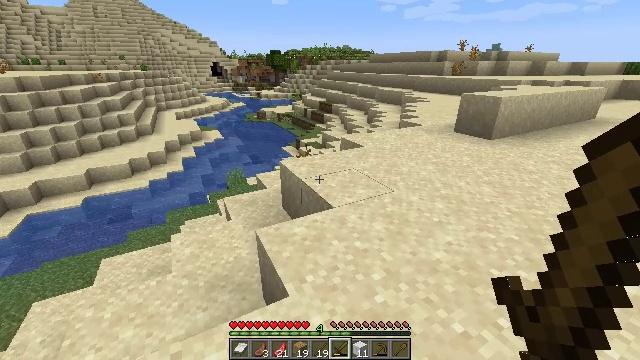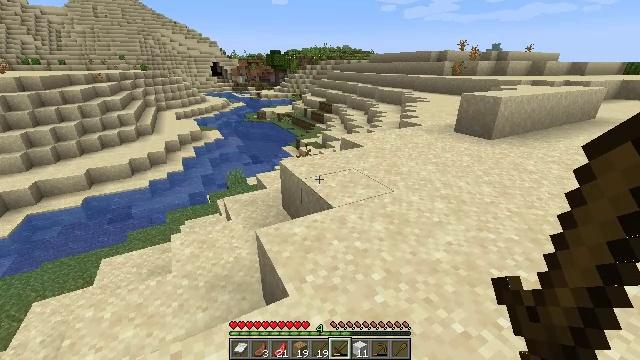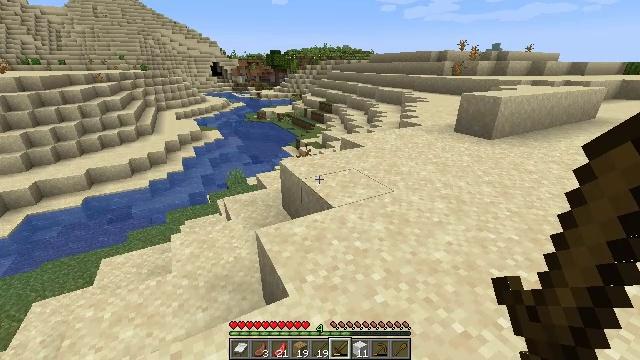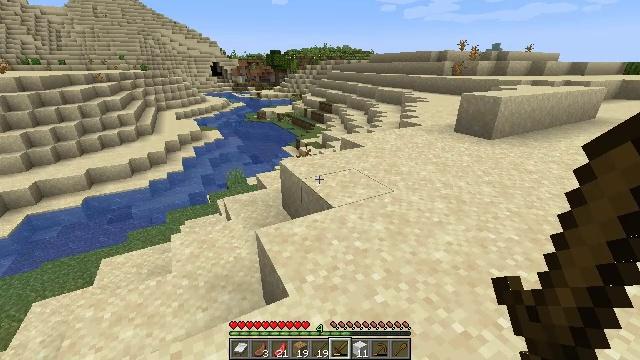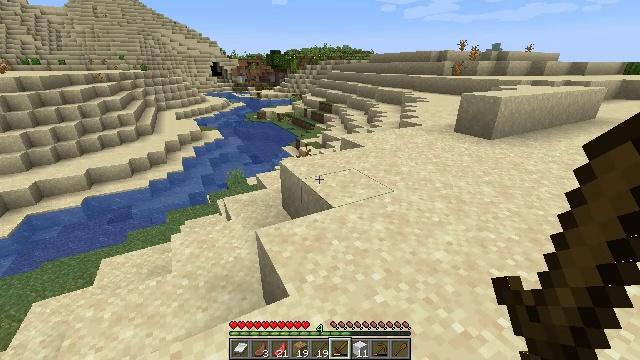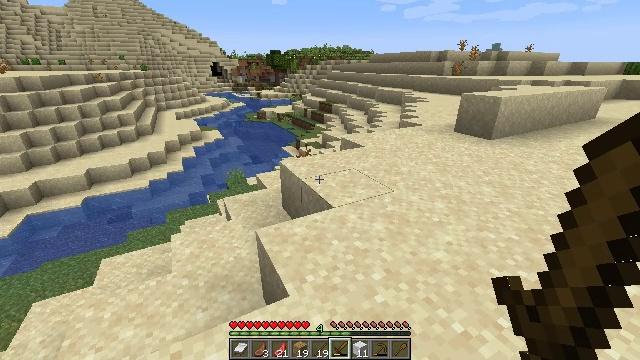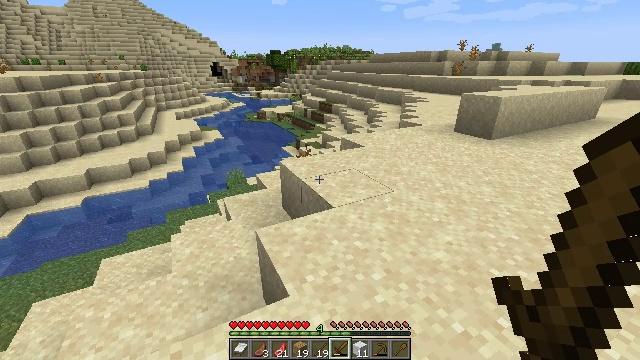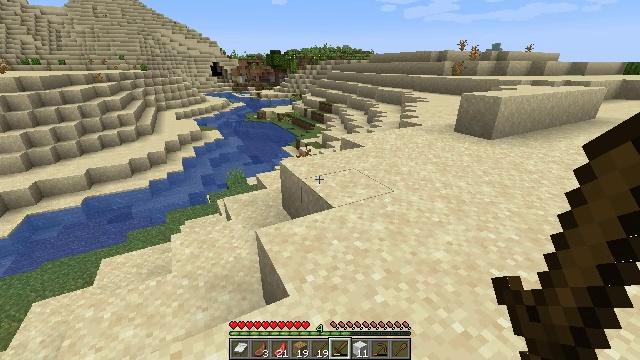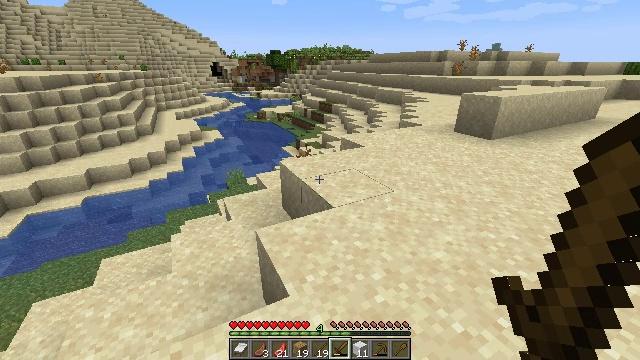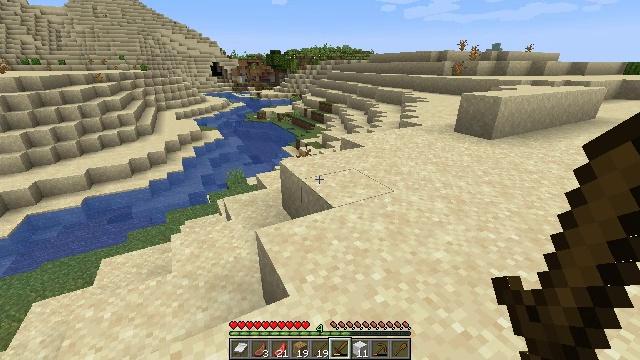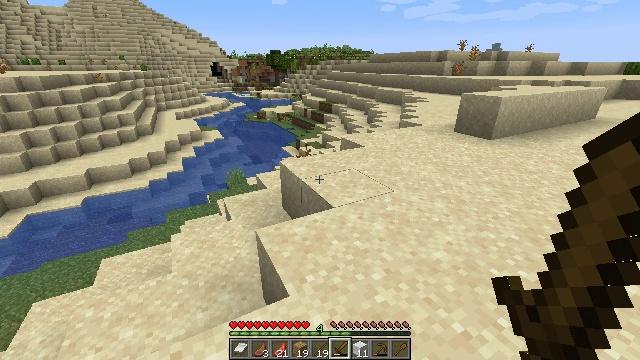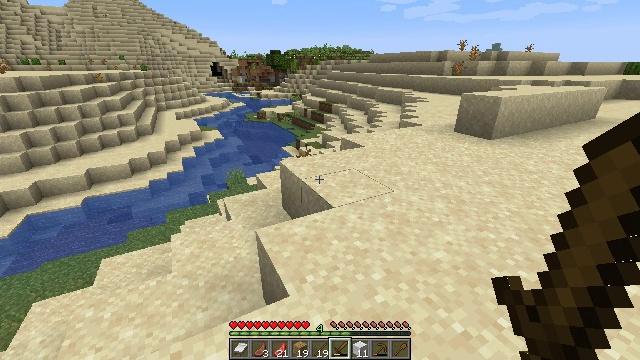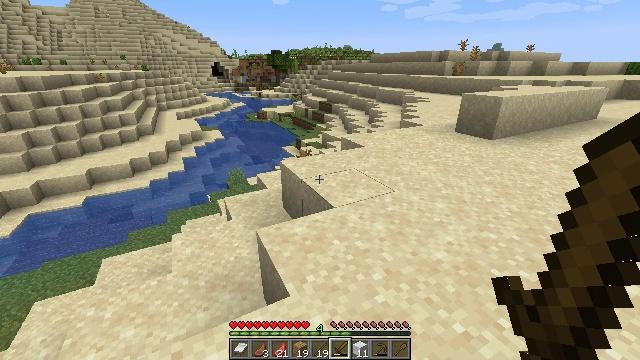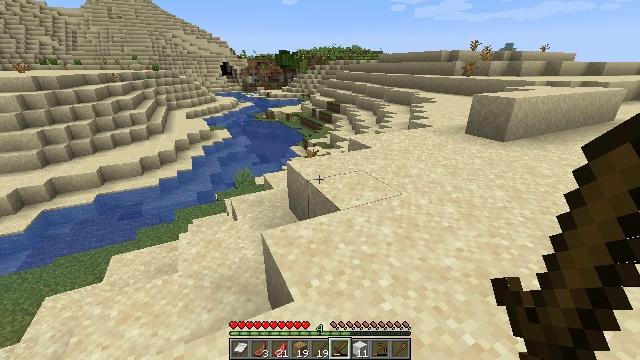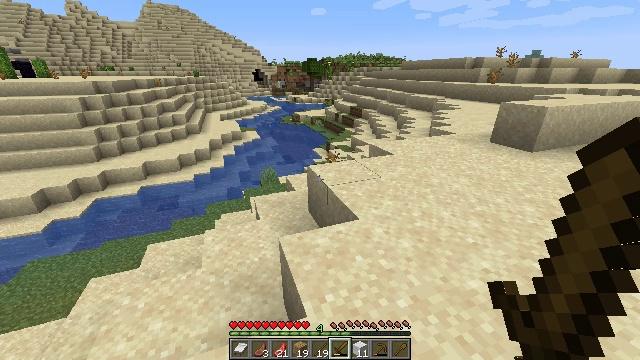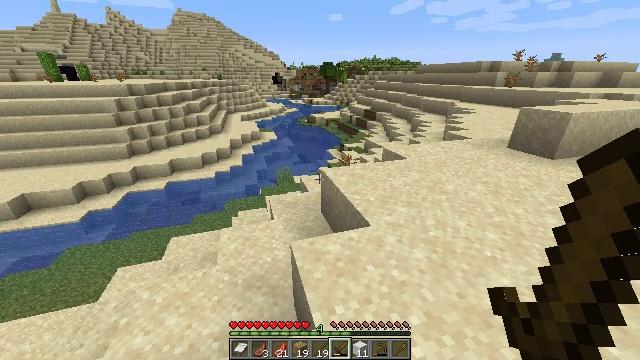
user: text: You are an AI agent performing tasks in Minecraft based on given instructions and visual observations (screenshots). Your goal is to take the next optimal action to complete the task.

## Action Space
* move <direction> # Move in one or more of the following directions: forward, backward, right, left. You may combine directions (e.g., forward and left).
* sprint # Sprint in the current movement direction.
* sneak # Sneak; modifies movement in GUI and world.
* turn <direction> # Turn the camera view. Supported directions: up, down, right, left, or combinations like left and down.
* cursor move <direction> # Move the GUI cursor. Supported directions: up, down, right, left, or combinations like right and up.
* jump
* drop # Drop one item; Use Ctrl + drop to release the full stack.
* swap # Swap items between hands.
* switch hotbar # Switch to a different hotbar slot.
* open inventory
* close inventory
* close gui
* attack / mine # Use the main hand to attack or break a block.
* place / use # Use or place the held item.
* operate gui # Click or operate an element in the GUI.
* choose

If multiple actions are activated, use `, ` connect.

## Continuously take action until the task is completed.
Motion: motion action
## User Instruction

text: Hunt animals.
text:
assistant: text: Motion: no_op
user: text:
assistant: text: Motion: no_op
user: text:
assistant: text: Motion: no_op
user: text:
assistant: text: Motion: no_op
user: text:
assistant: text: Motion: no_op
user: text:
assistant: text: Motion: no_op
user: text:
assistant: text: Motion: no_op
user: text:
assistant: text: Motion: no_op
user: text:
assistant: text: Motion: sprint
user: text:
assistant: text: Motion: sprint
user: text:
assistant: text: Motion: sprint
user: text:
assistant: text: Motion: sprint
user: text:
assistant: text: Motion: move forward, sprint, turn left
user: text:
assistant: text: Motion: move forward, sprint, turn left
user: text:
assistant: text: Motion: move forward, sprint, turn left
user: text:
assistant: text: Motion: move forward, sprint, turn left
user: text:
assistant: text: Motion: move forward, sprint, turn left
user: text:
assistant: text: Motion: move forward, sprint, turn left
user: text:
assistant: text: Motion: move forward, sprint, turn left
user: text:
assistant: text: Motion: move forward, sprint, turn left
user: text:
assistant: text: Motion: move forward, sprint, turn left
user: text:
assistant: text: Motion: move forward, sprint, turn left
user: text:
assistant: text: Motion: move forward, sprint, turn left
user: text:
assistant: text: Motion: move forward, sprint, turn left
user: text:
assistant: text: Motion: move forward, sprint, turn left
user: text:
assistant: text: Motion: move forward, sprint, turn left
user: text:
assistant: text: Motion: move forward, sprint, turn left
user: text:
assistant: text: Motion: move forward, sprint, turn left
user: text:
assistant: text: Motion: move forward, sprint, turn left
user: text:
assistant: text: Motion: move forward, sprint, turn left